Question: I'm using the 'dgeev' algorithm from the LAPACK implementation in the Accelerate framework to calculate eigenvectors and eigenvalues of a matrix. Sadly the LAPACK functions are not described in the Apple Documentation with a mere link to <URL> included.
If you look it up, you will find that the first two arguments in 'dgeev' are characters signifying whether to calculate eigenvectors or not. In Swift, it is asking for 'UnsafeMutablePointer<Int8>'. When I simply use '"N"', I get an error. The 'dgeev' function and the error are described in the following screenshot
What should I do to solve this?
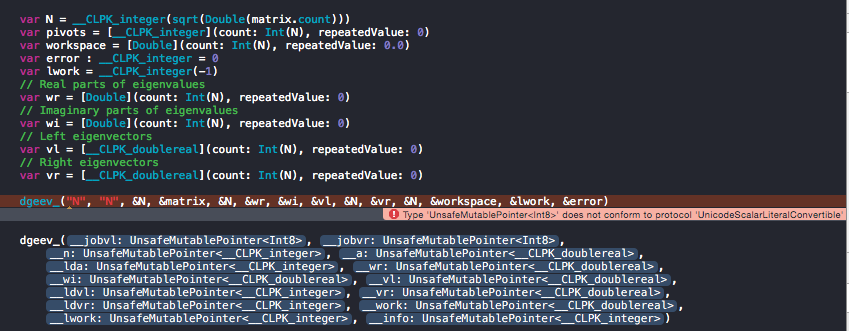
Answer: The "problem" is that the first two parameters are declared as 'char *'
and not as 'const char *', even if the strings are not modified by the function:
'''
int dgeev_(char *__jobvl, char *__jobvr, ...);
'''
is mapped to Swift as
'''
func dgeev_(__jobvl: UnsafeMutablePointer<Int8>, __jobvr: UnsafeMutablePointer<Int8>, ...) -> Int32;
'''
A possible workaround is
'''
let result = "N".withCString {
dgeev_(UnsafeMutablePointer($0), UnsafeMutablePointer($0), &N, ...)
}
'''
Inside the block, '$0' is a pointer to a NUL-terminated array of 'char' with the
UTF-8 representation of the string.
---
'dgeev_()' does not modify the strings pointed to by the first two arguments,
so it "should be" declared as
'''
int dgeev_(const char *__jobvl, const char *__jobvr, ...);
'''
which would be mapped to Swift as
'''
func dgeev_(__jobvl: UnsafePointer<Int8>, __jobvr: UnsafePointer<Int8>, ...) -> Int32;
'''
and in that case you could simply call it as
'''
let result = dgeev_("N", "N", &N, ...)
'''
because Swift strings are converted to 'UnsafePointer<Int8>)' automatically,
as explained in <URL>.